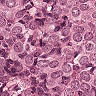
Metastatic tissue present: yes